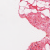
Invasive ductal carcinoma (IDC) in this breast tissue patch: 0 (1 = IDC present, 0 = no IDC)